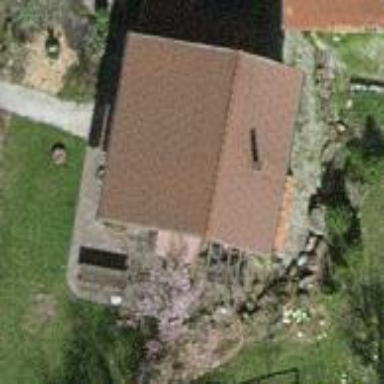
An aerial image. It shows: Simple and straightforward house.